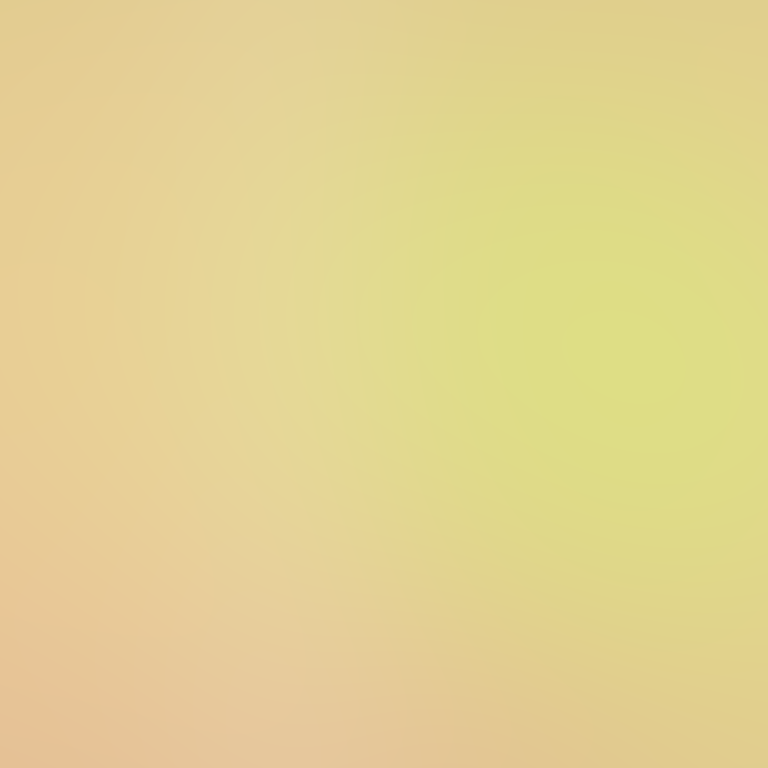
Abstract light effect, smooth gradient from soft yellow to pale green, calm atmosphere, diffuse light, no room, no furniture, no objects.